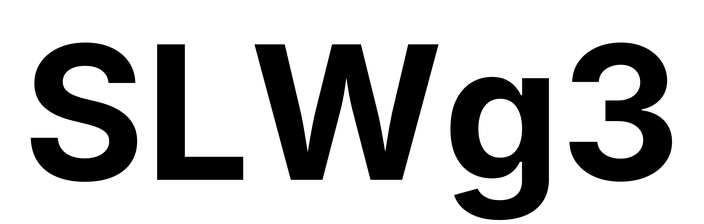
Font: Inter_Bold